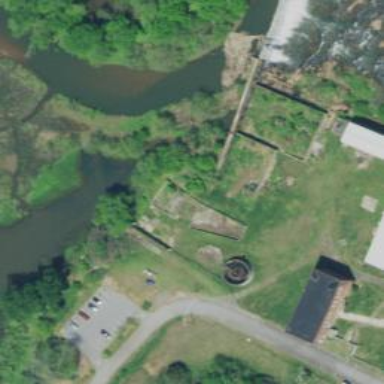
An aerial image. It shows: Dam along waterway.